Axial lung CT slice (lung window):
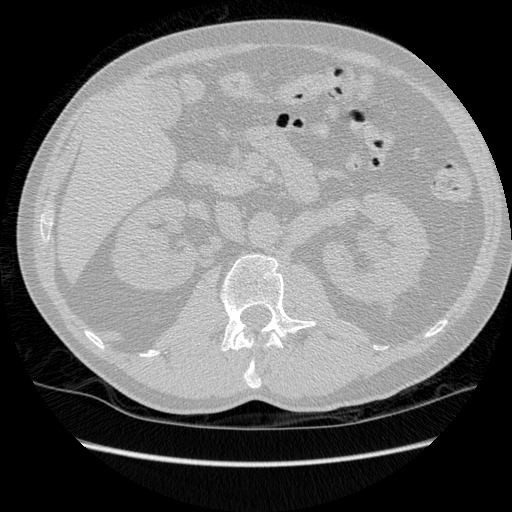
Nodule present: no